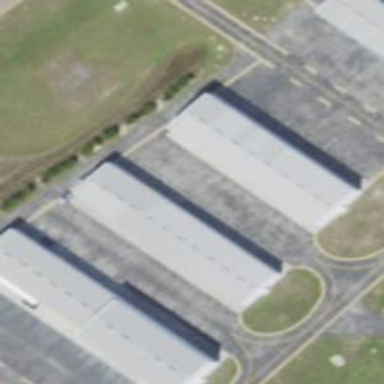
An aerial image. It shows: Hangar located at airport.